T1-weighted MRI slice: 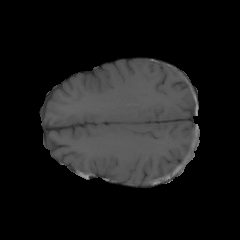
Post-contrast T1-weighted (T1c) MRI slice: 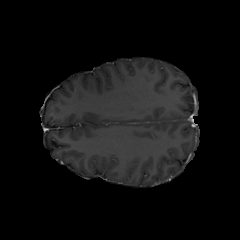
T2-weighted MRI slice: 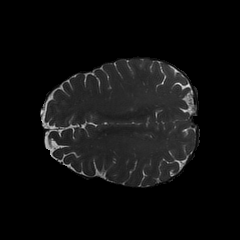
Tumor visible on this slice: no